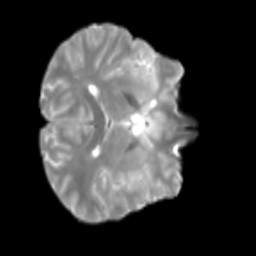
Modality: T2w
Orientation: axial
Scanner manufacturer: siemens
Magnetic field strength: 3 T
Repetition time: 4 s
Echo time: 0.0594 s